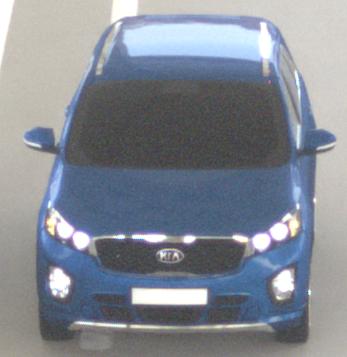
Make: KIA
Model: Sorento 2.2 CRDi
Detailed model: Sorento (UM)
Model produced from: 2015/03
Model produced until: 2017/10
Doors: 5
Color: blue
Road condition: dry road
Daytime: morning or afternoon
Contrast: low contrast